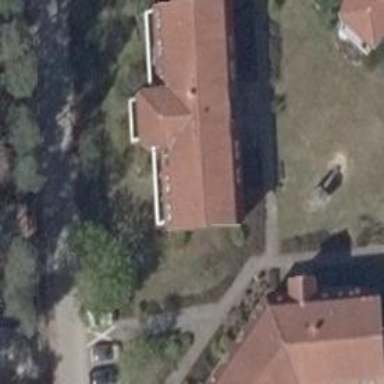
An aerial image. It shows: Part of building.